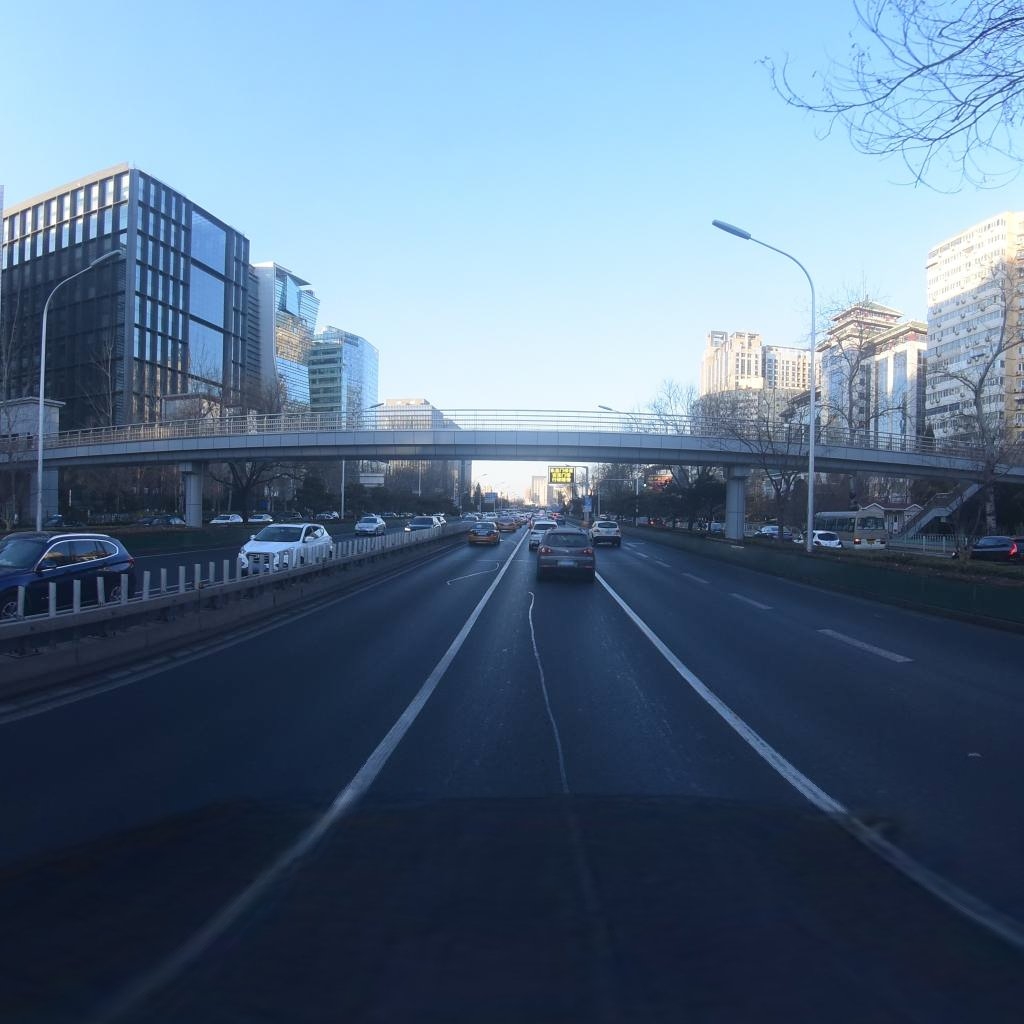
Region: Dongcheng
Road damage annotations: longitudinal patch, longitudinal patch